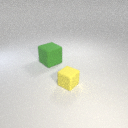
large green rubber cube behind small yellow rubber cube